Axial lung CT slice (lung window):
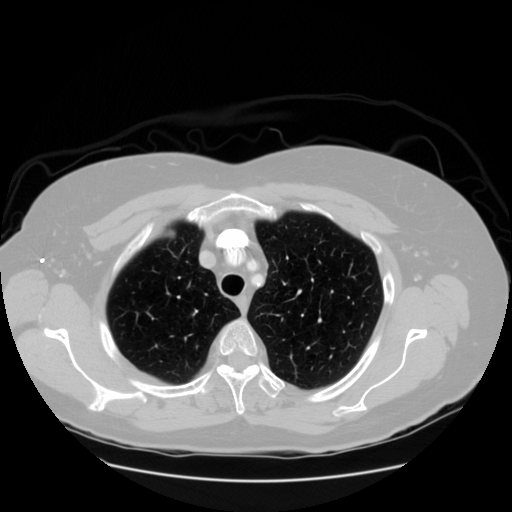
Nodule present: no